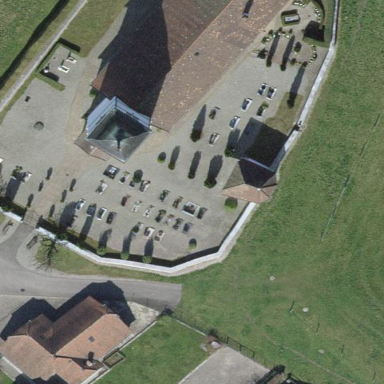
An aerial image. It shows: Cemetery.